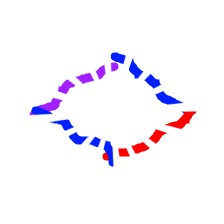
Shape: rhombus